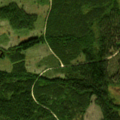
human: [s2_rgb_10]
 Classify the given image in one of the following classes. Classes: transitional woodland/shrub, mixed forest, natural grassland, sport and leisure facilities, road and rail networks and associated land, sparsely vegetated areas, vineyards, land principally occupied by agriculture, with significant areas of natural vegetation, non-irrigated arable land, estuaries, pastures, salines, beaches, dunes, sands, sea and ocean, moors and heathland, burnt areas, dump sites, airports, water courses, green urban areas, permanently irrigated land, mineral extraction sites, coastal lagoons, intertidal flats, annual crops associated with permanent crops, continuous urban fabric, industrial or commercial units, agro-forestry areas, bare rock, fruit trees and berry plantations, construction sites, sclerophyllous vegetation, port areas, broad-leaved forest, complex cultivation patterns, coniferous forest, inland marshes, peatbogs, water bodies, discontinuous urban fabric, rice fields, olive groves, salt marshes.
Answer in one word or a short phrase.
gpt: coniferous forest, transitional woodland/shrub